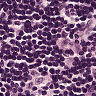
Metastatic tissue present: no